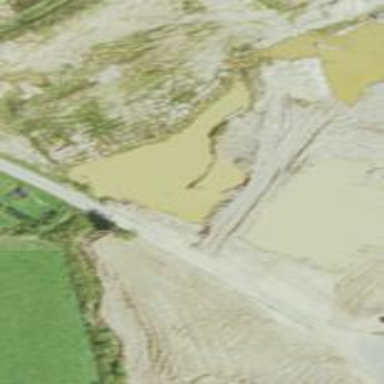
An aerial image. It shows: Tailings pond serving as water reservoir.